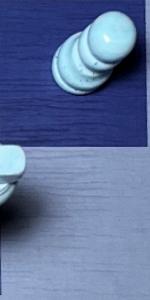
Label: Empty